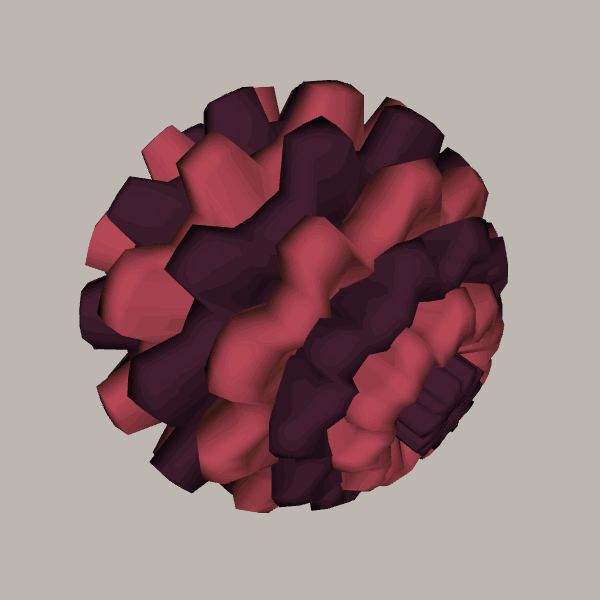
Background: light